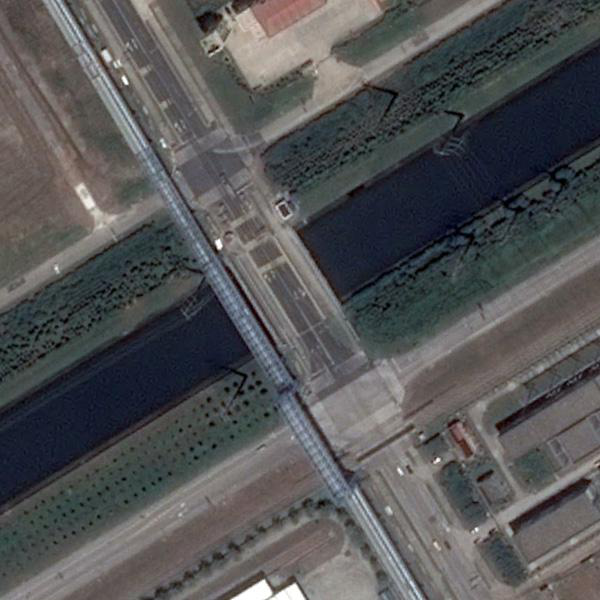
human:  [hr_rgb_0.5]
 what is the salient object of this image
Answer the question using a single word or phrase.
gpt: bridge